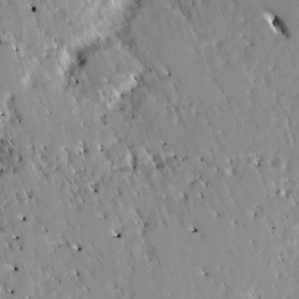
Label: non_frost